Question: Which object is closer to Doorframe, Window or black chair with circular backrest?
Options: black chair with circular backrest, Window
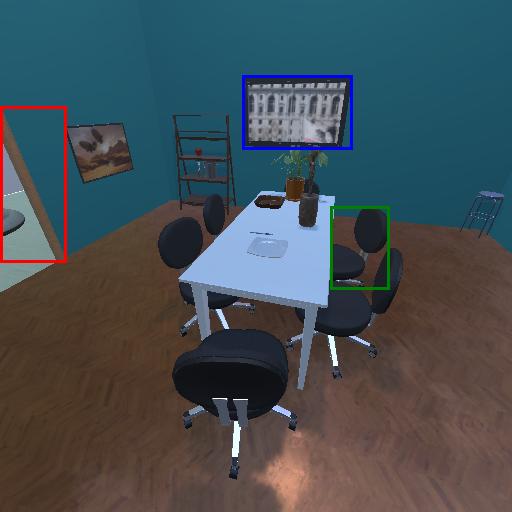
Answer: black chair with circular backrest